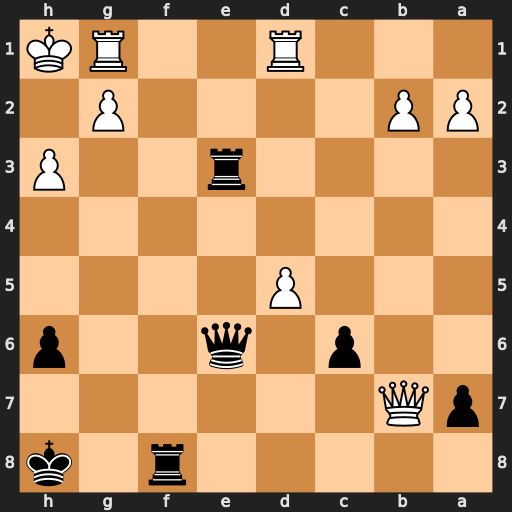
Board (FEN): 5r1k/pQ6/2p1q2p/3P4/8/4r2P/PP4P1/3R2RK
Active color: b
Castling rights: -
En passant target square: -
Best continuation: Rxh3+ gxh3 Qxh3#